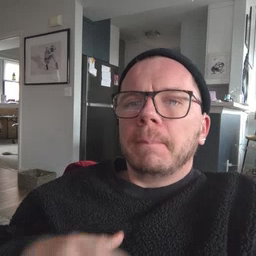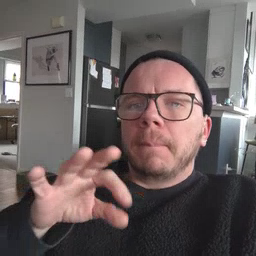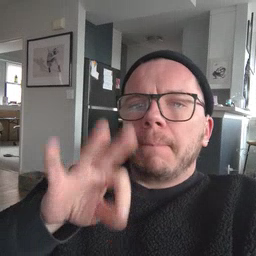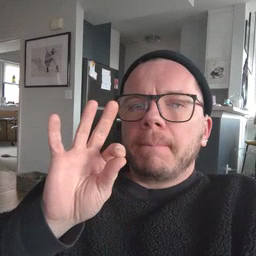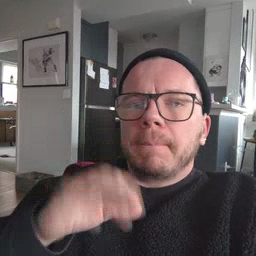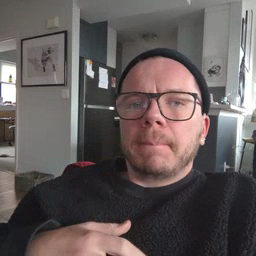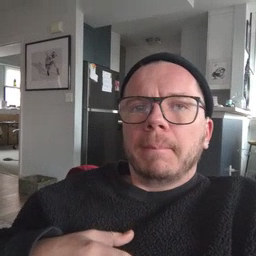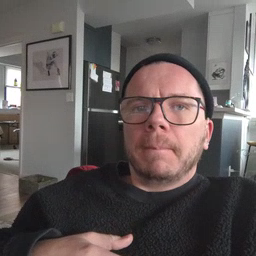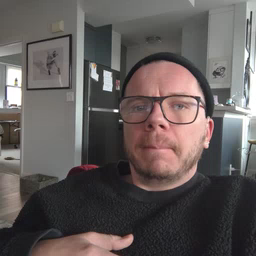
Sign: find